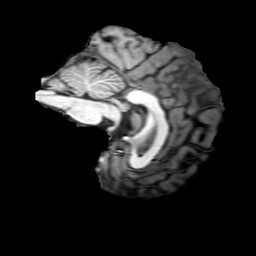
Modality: T1w
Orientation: sagittal
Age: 39
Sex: male
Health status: ill